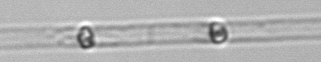
Label: Dactyliosolen_blavyanus